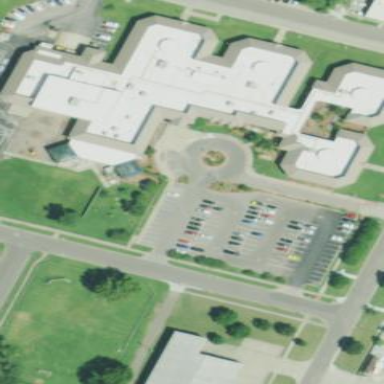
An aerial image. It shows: School building or complex.